Question: I develop an app like below,In the mainActivity,when I try to add an image the TAB1,the picuture can't fill full of the tab,it has a border lost.

The yellow part is the TAB1,I need yellow color fill with the TAB1.any help will be appreciated :),thanks
## EDIT:
I update my key code
'''
public class MainActivity extends TabActivity implements OnTabChangeListener{
private TabSpec ts1,ts2,ts3;//declare three page
private TabHost tableHost;
@override
public void onCreate(Bundle savedInstanceState){
super.onCreat(savedInstanceState);
tableHost=this.getTabHost();
LayoutInflater.from(this).inflate(R.layou.activity_main,tableHost.getTabContentView());
ts1=tableHost.newTabSpec("Tabone");
ts1.setIndicator("TAB1",getResources().getDrawable(R.drawable.read2));
ts1.setContent(R.id.btn);
ts2=tableHost.newTabSpec("Tabtwo");
ts2.setIndicator("TAB2");
ts2.setContent(R.id.et);
ts3=tableHost.newTabSpec("Tabthree");
ts3.setIndicator("TAB3");
ts3.setContent(R.id.mylayout);
tableHost.addTab(ts1);
tableHost.addTab(ts2);
tableHost.addTab(ts3);
tableHost.setOntabChangedListener(this);
}
}
'''
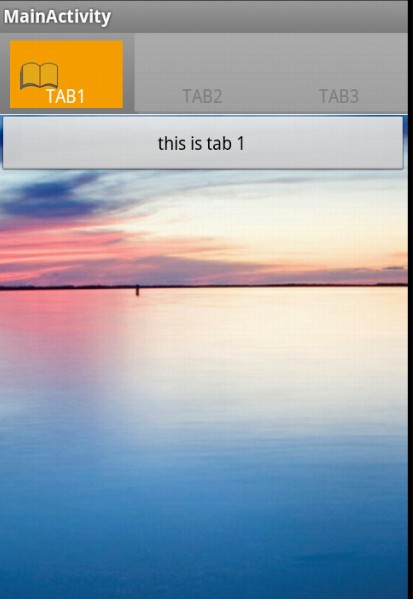
Answer: Did you try Your app on emulator or on a real device? If you had set "match_parent" to your Layout, it should work. But I got a similar problem with my Samsung Galaxy S3, it could be that is a hardware error, not your fail.
## EDIT
Ok, so if You just use Java-Code without xml definition, maybe you should set the layout-params for the tabhost. I don't realy know, just an assumption.
'''
tableHost = new TabHost(this);
LinearLayout.LayoutParams params = new LinearLayout.LayoutParams(
LayoutParams.MATCH_PARENT, LayoutParams.MATCH_PARENT);
tableHost.setLayoutParams(params);
'''
But there are many LayoutParams, don't know if LinearLayout.LayoutParams are the right one for you. If it doesn't work, you have to try some other LayoutParams.